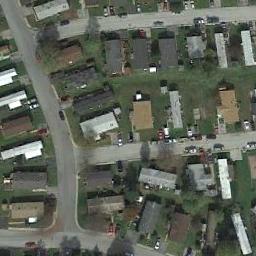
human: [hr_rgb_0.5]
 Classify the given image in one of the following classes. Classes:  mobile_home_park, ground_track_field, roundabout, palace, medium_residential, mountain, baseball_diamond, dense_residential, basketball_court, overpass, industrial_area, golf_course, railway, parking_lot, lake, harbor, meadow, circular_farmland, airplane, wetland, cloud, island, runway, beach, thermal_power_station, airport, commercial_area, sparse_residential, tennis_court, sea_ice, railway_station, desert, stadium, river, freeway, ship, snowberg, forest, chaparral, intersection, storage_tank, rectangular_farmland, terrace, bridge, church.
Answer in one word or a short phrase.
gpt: mobile_home_park